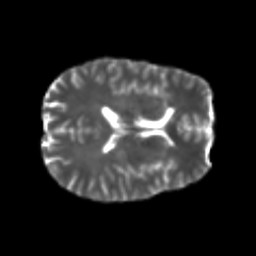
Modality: T2w
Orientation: axial
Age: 26
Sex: male
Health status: healthy
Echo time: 0.074 s